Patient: sex M, age 64
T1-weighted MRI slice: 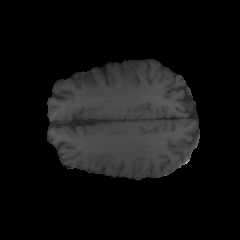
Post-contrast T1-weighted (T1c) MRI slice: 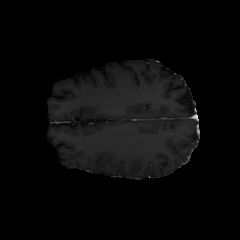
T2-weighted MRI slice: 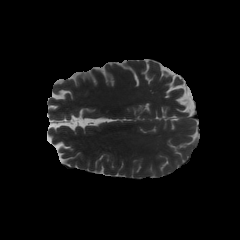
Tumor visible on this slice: no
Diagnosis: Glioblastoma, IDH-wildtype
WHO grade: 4